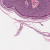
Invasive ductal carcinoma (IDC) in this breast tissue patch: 0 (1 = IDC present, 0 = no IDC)